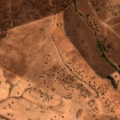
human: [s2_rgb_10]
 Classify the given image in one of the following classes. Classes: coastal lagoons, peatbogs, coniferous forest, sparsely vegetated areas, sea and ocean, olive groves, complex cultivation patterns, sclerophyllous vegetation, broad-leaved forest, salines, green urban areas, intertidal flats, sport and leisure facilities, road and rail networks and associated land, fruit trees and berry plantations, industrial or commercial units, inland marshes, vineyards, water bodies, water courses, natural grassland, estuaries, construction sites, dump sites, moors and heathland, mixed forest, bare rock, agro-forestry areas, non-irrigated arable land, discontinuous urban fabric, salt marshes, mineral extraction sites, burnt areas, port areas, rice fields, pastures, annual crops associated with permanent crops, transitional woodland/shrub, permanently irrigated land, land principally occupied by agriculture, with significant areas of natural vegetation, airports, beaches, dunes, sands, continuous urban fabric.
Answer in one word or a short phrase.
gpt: non-irrigated arable land, pastures, agro-forestry areas